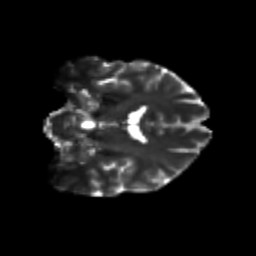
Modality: T2w
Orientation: coronal
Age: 29
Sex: male
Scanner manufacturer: siemens
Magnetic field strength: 3 T
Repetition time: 3.5 s
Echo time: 0.125 s